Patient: sex M, age 55
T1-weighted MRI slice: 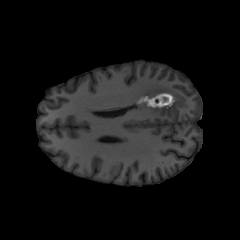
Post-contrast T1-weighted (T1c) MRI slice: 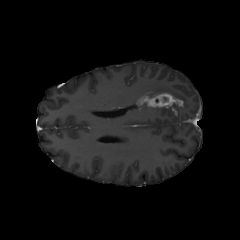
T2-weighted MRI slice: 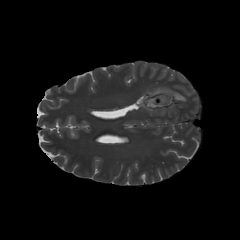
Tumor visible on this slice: yes
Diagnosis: Glioblastoma, IDH-wildtype
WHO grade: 4